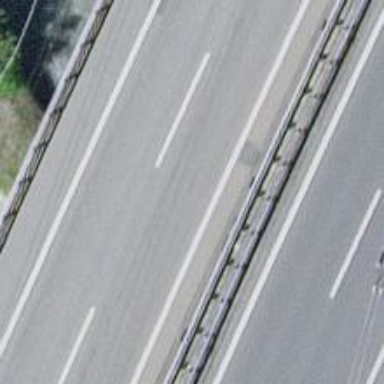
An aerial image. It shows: Motorway bridge with asphalt surface.